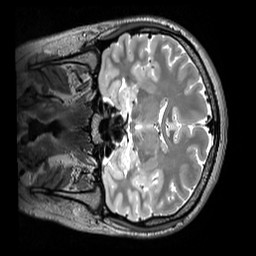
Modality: T2w
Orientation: coronal
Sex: male
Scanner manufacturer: siemens
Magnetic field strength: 3 T
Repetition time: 3.2 s
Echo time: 0.409 s